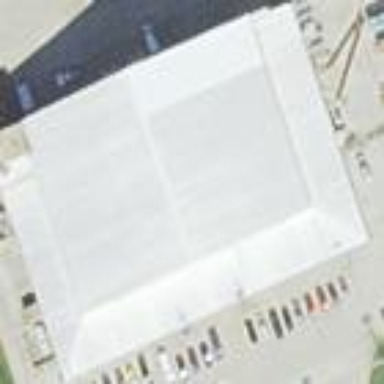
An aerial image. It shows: Hangar building at airport.